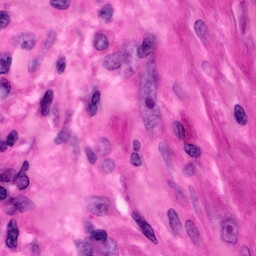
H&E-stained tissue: Pancreatic